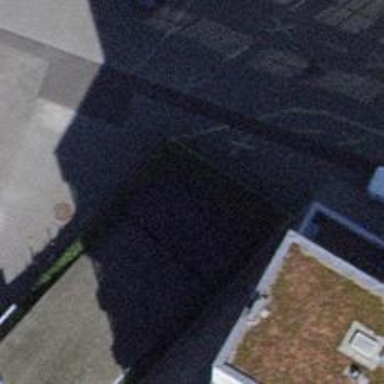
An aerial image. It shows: Parking entrance.